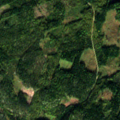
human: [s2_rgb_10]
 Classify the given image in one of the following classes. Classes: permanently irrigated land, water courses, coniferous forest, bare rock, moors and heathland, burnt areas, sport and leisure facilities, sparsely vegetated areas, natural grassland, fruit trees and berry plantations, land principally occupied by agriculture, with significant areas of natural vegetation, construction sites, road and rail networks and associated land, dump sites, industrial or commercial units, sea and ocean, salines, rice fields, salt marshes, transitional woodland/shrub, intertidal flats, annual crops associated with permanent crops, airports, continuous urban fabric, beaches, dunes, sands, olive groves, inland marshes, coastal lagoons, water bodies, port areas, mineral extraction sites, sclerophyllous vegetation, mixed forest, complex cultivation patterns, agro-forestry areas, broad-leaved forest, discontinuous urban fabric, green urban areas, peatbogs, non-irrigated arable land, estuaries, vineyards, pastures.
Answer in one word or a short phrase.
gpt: coniferous forest, mixed forest, transitional woodland/shrub